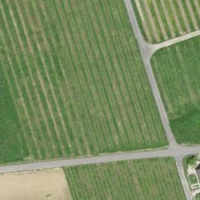
EUNIS habitat code: 40
Species observed at this site:
Nicandra physalodes
Medicago sativa